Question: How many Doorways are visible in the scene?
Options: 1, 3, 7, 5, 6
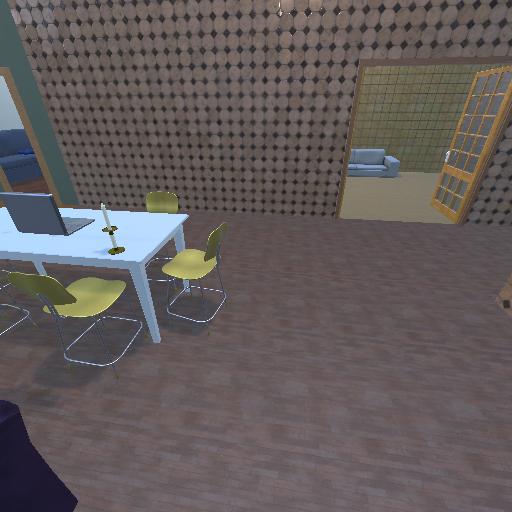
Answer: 1